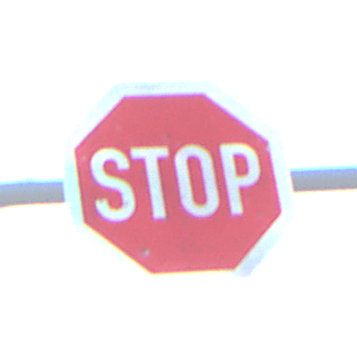
Verkehrszeichen: Stop
Umgebung: Outdoor, Suburban
Tageszeit: MorningAfternoon
Wetter: PartlyCloudy
Licht: Natural
Jahreszeit: NotSpecified
Kontrast: HighContrast